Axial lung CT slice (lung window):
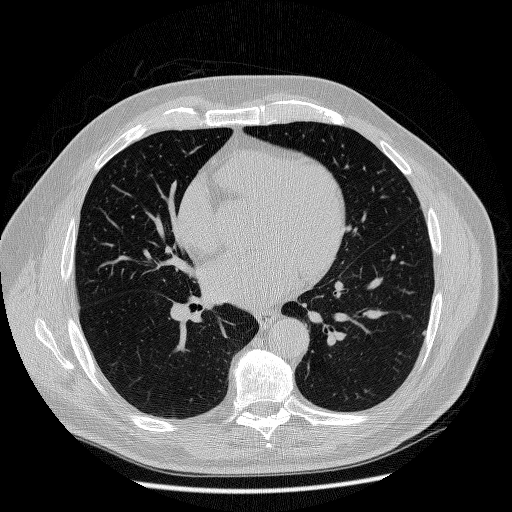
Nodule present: no